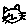
Label: cat